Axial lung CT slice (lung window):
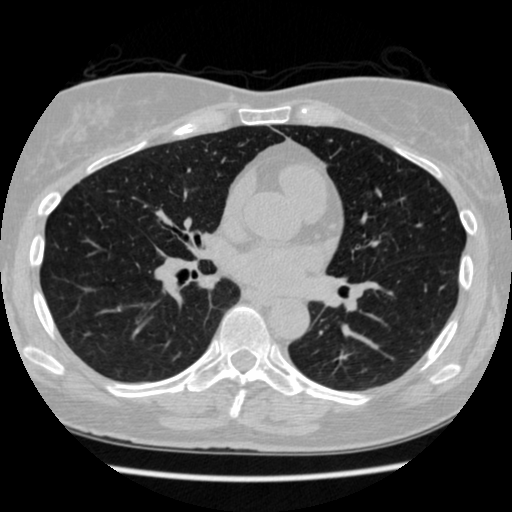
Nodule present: no